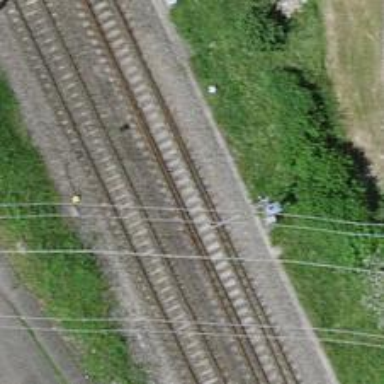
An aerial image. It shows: Railway switch.